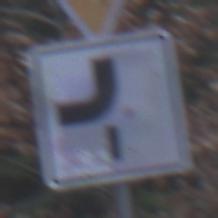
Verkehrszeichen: VerlaufVorfahrtsstrasse7
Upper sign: VorfahrtGewaehren
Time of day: MorningAfternoon
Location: Outdoor (Nature)
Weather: Overcast
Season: Winter
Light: Natural